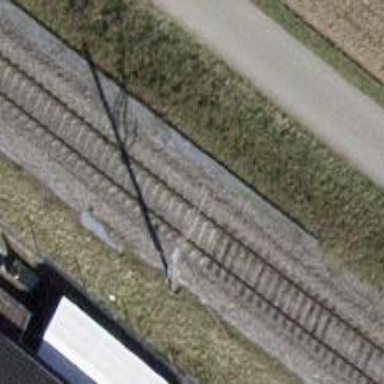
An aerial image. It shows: Single-track electrified railway with contact line.